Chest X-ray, AP view. Patient: 54 years old, sex F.
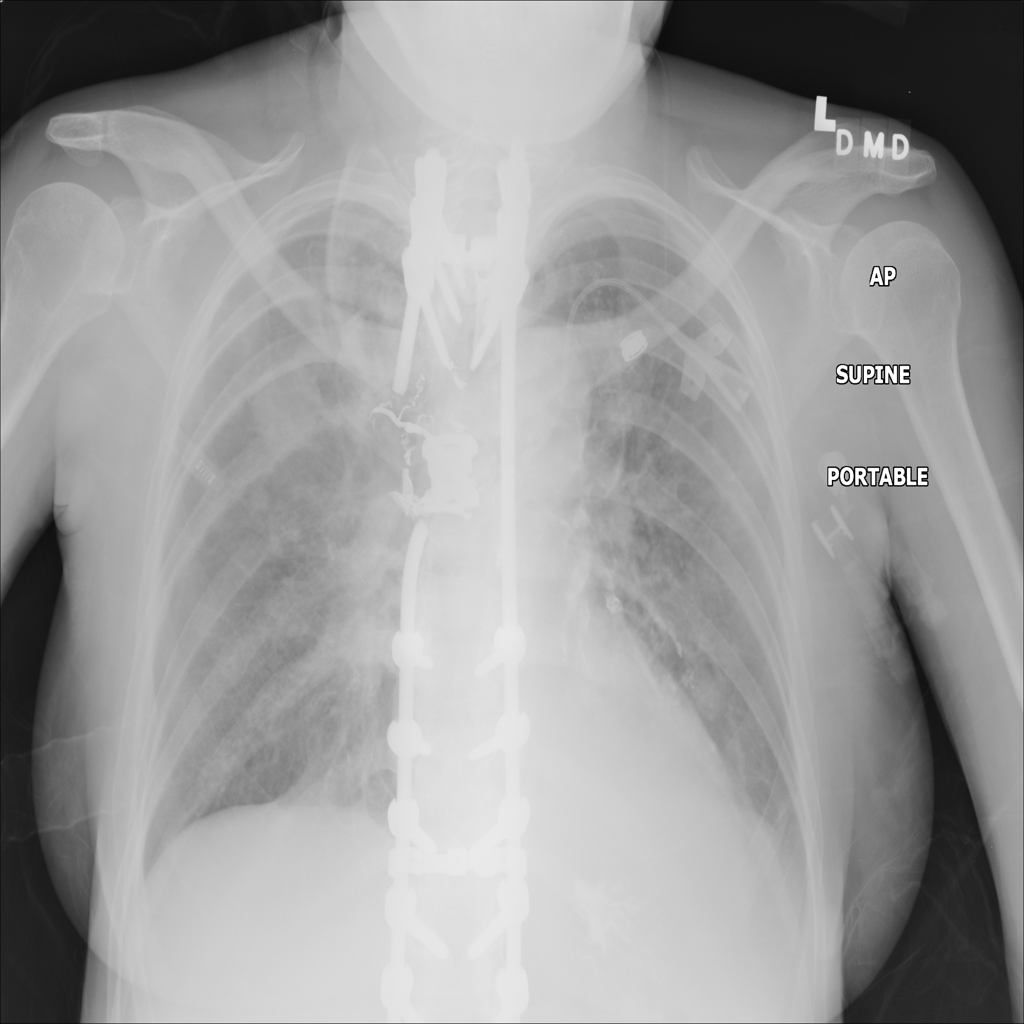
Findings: No Finding